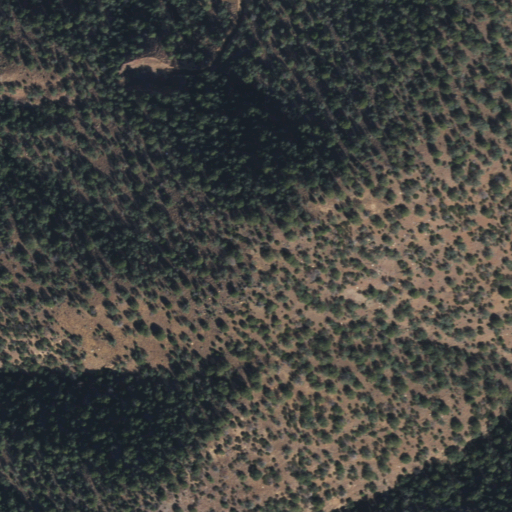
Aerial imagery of mountain in Arizona named Hermosa Hill containing evergreen forest and shrub